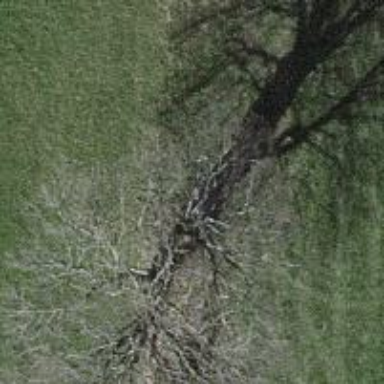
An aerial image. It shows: Beautiful tree in nature.